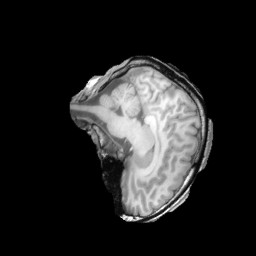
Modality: T1w
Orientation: sagittal
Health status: ill
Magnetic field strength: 3 T